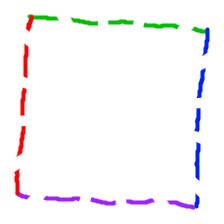
Shape: square